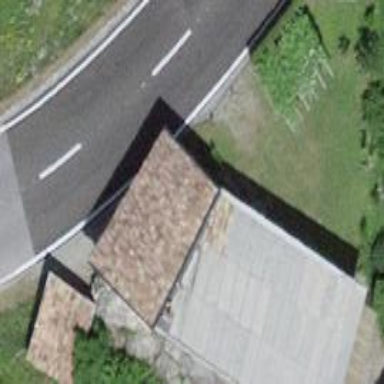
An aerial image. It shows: Shed.